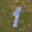
Label: 1